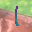
Label: 1